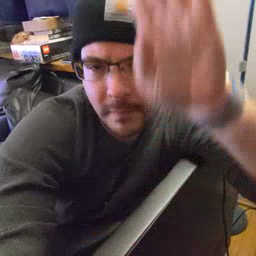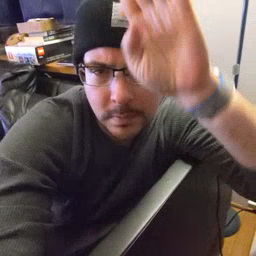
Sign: fireman